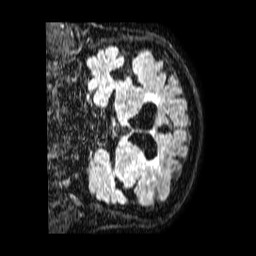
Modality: FLAIR
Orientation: coronal
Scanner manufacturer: philips
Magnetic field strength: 1.5 T
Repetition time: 4.8 s
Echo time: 0.3 s